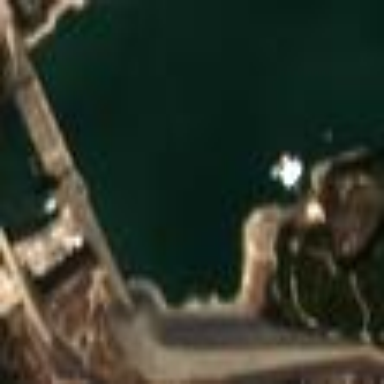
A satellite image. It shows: Dam across waterway.